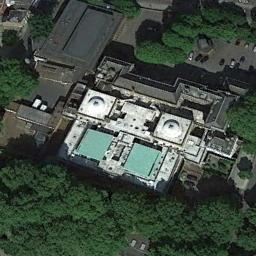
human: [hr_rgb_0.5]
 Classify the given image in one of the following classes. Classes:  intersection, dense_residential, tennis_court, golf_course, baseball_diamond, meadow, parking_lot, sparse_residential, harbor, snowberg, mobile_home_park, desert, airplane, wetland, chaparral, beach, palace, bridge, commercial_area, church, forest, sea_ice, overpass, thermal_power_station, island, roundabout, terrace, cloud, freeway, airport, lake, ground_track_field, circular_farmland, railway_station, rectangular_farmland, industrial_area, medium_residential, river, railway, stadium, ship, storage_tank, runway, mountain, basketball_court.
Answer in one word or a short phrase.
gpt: church